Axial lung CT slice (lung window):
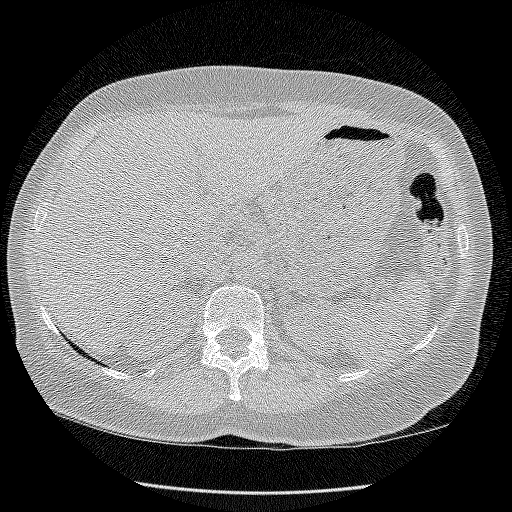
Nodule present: no